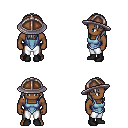
a pixel art fantasy rpg character, male body template, human, dark skin, blue vest, white pants, white long hairstyle, chain helm, black shoes, four views (front, back, left, right), 2x2 character sprite sheet, small pixel art, hard edges, no anti-aliasing